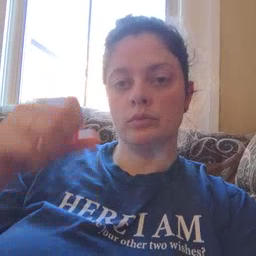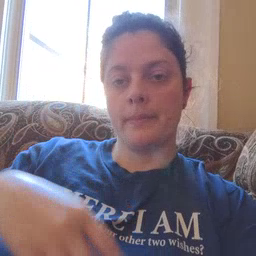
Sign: drop